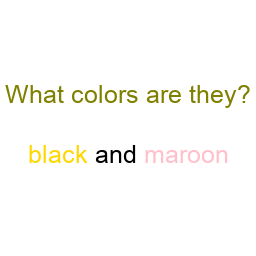
Color: gold, pink
Color name shown: black, maroon
Background color: white
Question text color: olive